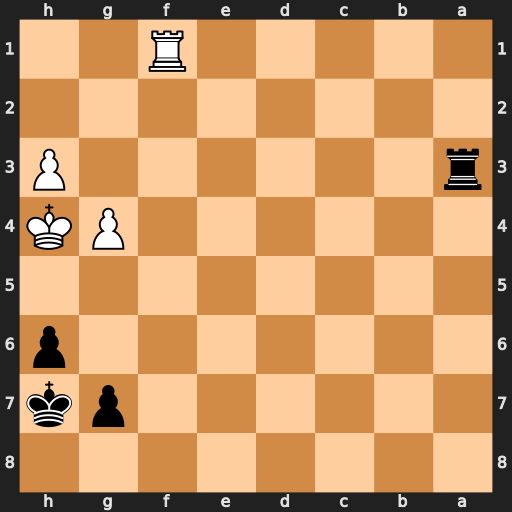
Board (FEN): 8/6pk/7p/8/6PK/r6P/8/5R2
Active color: b
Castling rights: -
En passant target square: -
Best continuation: g5+ Kh5 Rxh3#